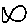
Label: fish